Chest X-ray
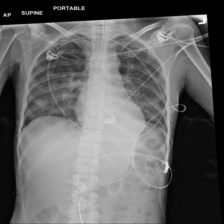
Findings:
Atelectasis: negative
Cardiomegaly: negative
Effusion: negative
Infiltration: negative
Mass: negative
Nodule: negative
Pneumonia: negative
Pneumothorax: negative
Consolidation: negative
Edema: negative
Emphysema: negative
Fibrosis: negative
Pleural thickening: negative
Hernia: negative